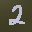
Label: 2